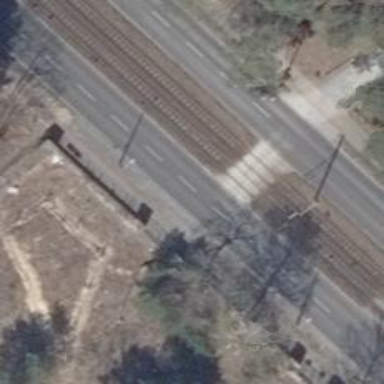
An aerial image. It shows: Tram level crossing on the railway.